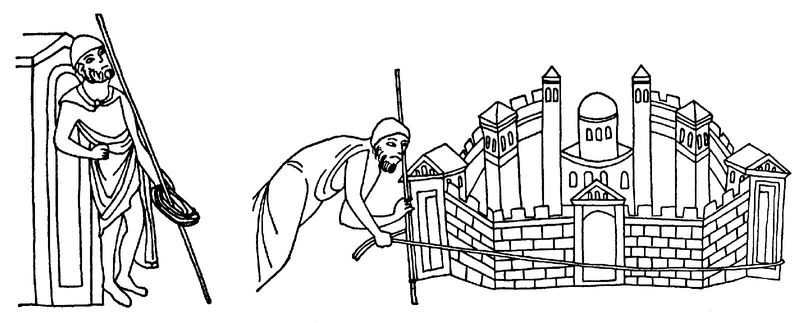
Titel: Wand- und Gewölbemalerei in der Doppelkapelle von Schwarzrheindorf
Standort: Bonn, Schwarzrheindorf, Doppelkapelle St. Klemens und Maria (EU - D - NRW)
Schlagwörter: kopf, mann, stadt, männer, tür, zeichnung, bart, gesicht, stehen, kirche, gewand, schnur, strick, turm, türen, giebel, mauer, ziegel, grafik, tor, zinnen, kirchen, barfuss, eingang, burg, religion, türme, schwarzweiß, soldat, mittelalter, stadtmauer, bettler, kaputze, zinne, stehlen, ausmessung, ausmessen, lasso